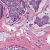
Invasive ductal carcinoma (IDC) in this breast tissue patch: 1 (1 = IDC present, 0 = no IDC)